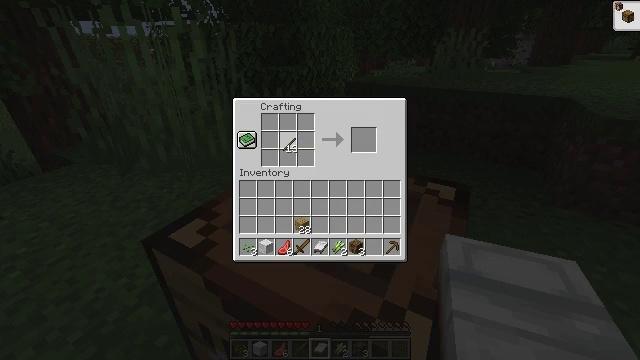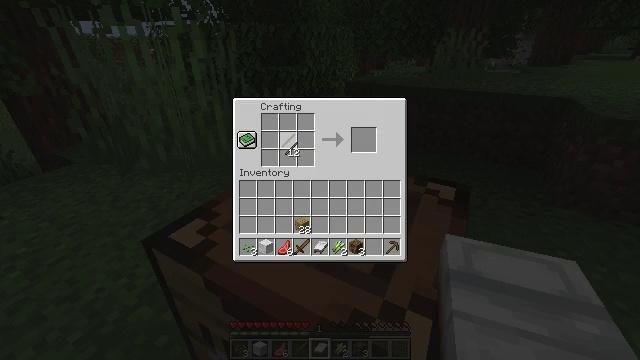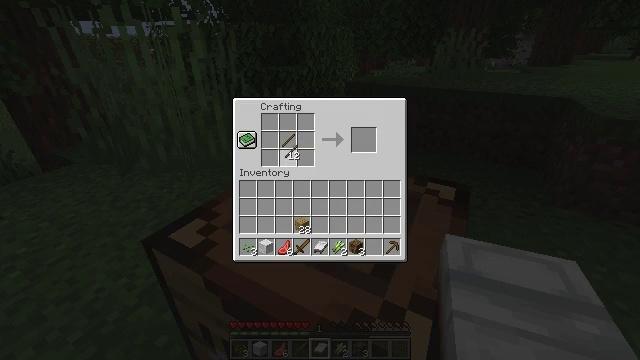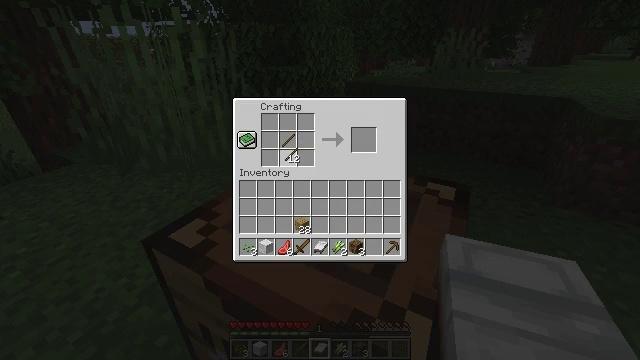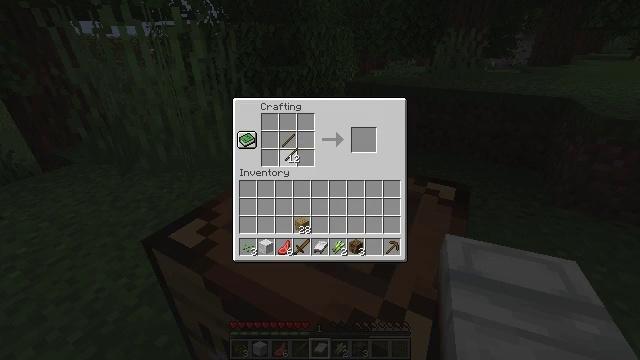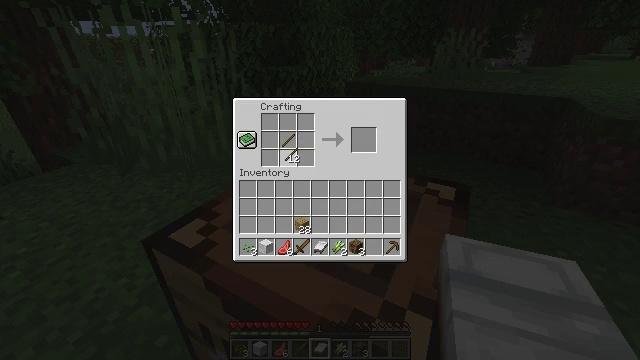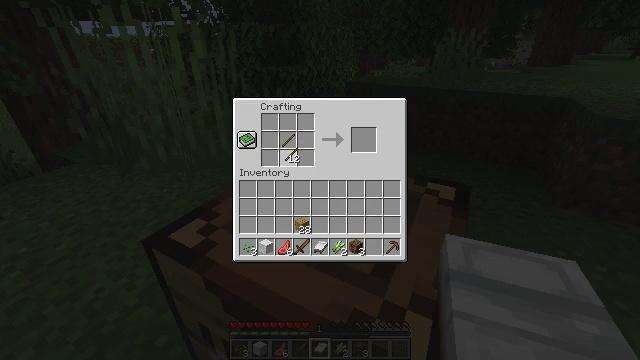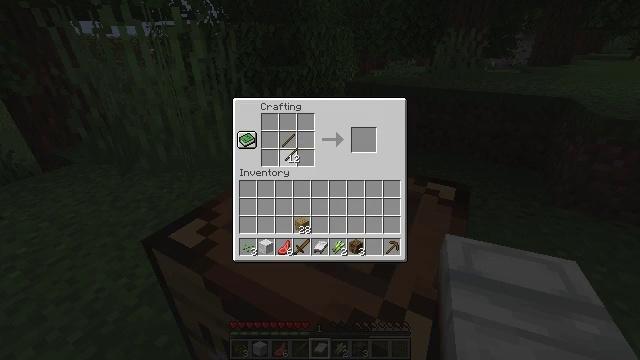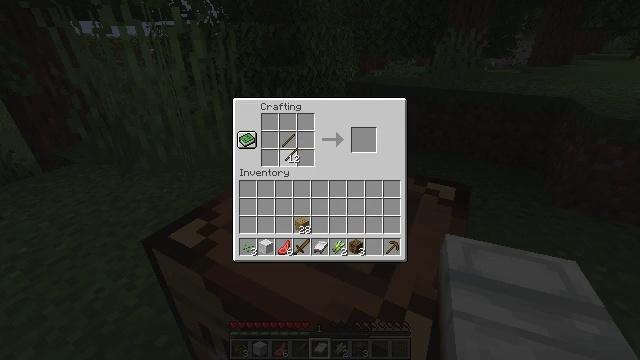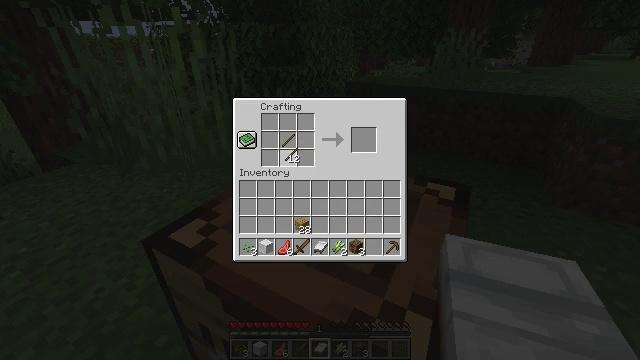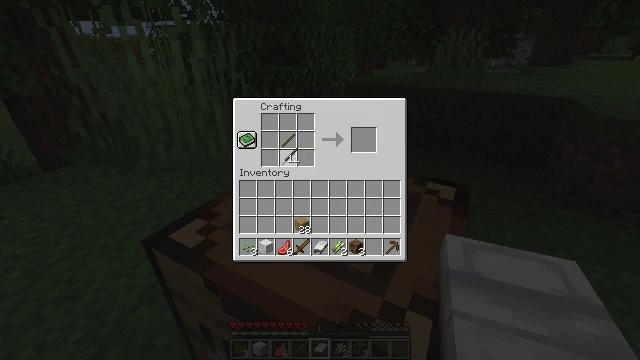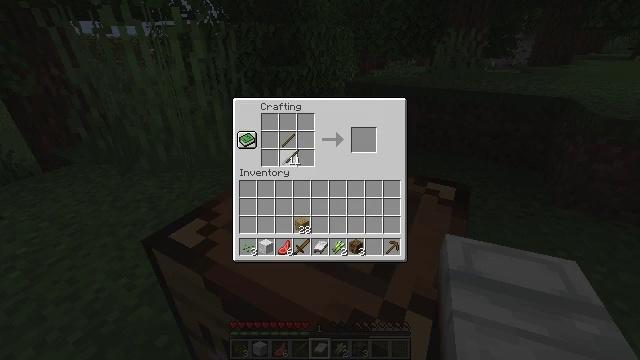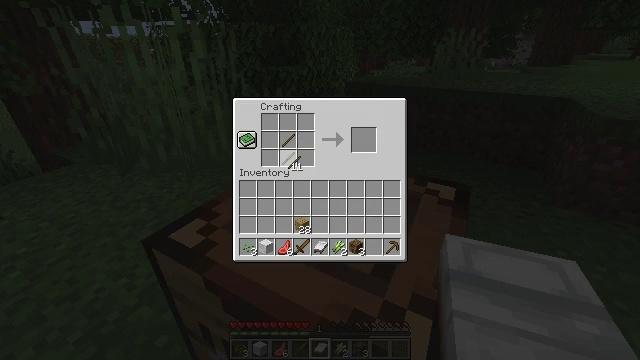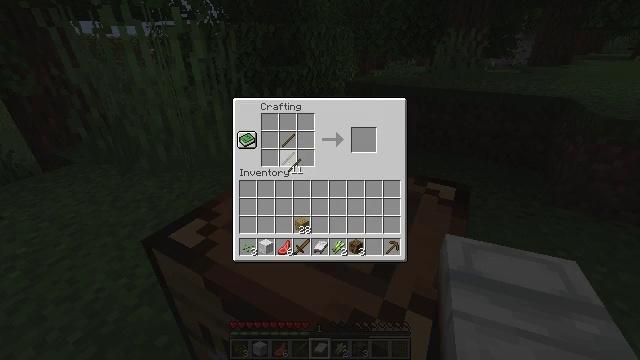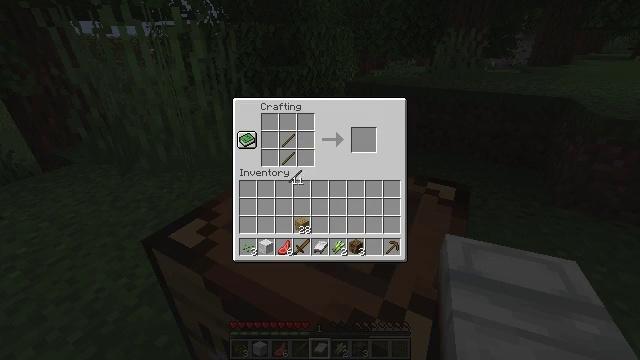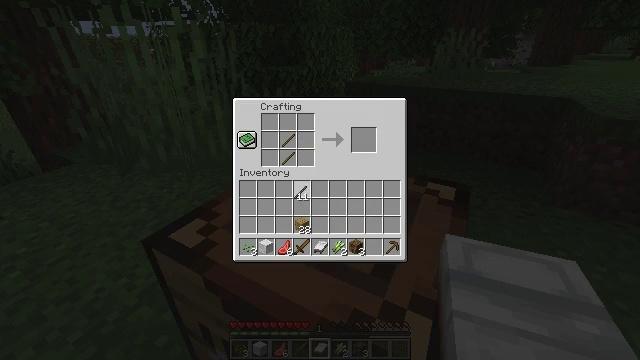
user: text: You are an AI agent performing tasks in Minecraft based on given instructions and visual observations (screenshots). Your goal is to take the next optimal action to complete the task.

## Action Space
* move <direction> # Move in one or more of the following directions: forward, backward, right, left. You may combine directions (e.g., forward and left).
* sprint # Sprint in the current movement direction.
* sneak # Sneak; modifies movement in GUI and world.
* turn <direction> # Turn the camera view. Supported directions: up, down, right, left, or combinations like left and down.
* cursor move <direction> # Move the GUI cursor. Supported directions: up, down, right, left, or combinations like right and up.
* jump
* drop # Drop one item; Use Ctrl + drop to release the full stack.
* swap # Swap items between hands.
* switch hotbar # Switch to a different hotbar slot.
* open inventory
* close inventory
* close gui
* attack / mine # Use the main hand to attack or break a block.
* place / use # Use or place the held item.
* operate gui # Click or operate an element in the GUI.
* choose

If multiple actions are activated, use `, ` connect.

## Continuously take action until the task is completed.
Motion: motion action
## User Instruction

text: Combine sticks and planks to make a wooden hoe.
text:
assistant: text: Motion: no_op
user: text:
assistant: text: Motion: no_op
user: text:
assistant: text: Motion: no_op
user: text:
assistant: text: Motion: no_op
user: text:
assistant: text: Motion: no_op
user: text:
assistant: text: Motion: no_op
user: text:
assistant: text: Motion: no_op
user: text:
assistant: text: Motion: choose
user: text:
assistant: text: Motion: choose
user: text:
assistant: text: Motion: no_op
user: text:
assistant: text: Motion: no_op
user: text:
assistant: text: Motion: no_op
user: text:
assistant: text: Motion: no_op
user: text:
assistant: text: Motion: cursor move down
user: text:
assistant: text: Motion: cursor move down
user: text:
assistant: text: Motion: no_op
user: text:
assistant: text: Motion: cursor move down
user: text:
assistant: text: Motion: no_op
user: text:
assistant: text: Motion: no_op
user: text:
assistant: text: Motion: no_op
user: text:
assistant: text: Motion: no_op
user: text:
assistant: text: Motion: no_op
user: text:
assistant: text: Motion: cursor move right and down
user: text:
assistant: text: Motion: no_op
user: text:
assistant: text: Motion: no_op
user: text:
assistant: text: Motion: no_op
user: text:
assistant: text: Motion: no_op
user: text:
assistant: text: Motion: no_op
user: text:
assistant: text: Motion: no_op
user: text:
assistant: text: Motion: no_op